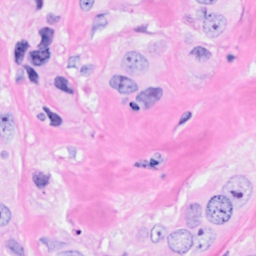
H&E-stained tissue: Breast